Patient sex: M
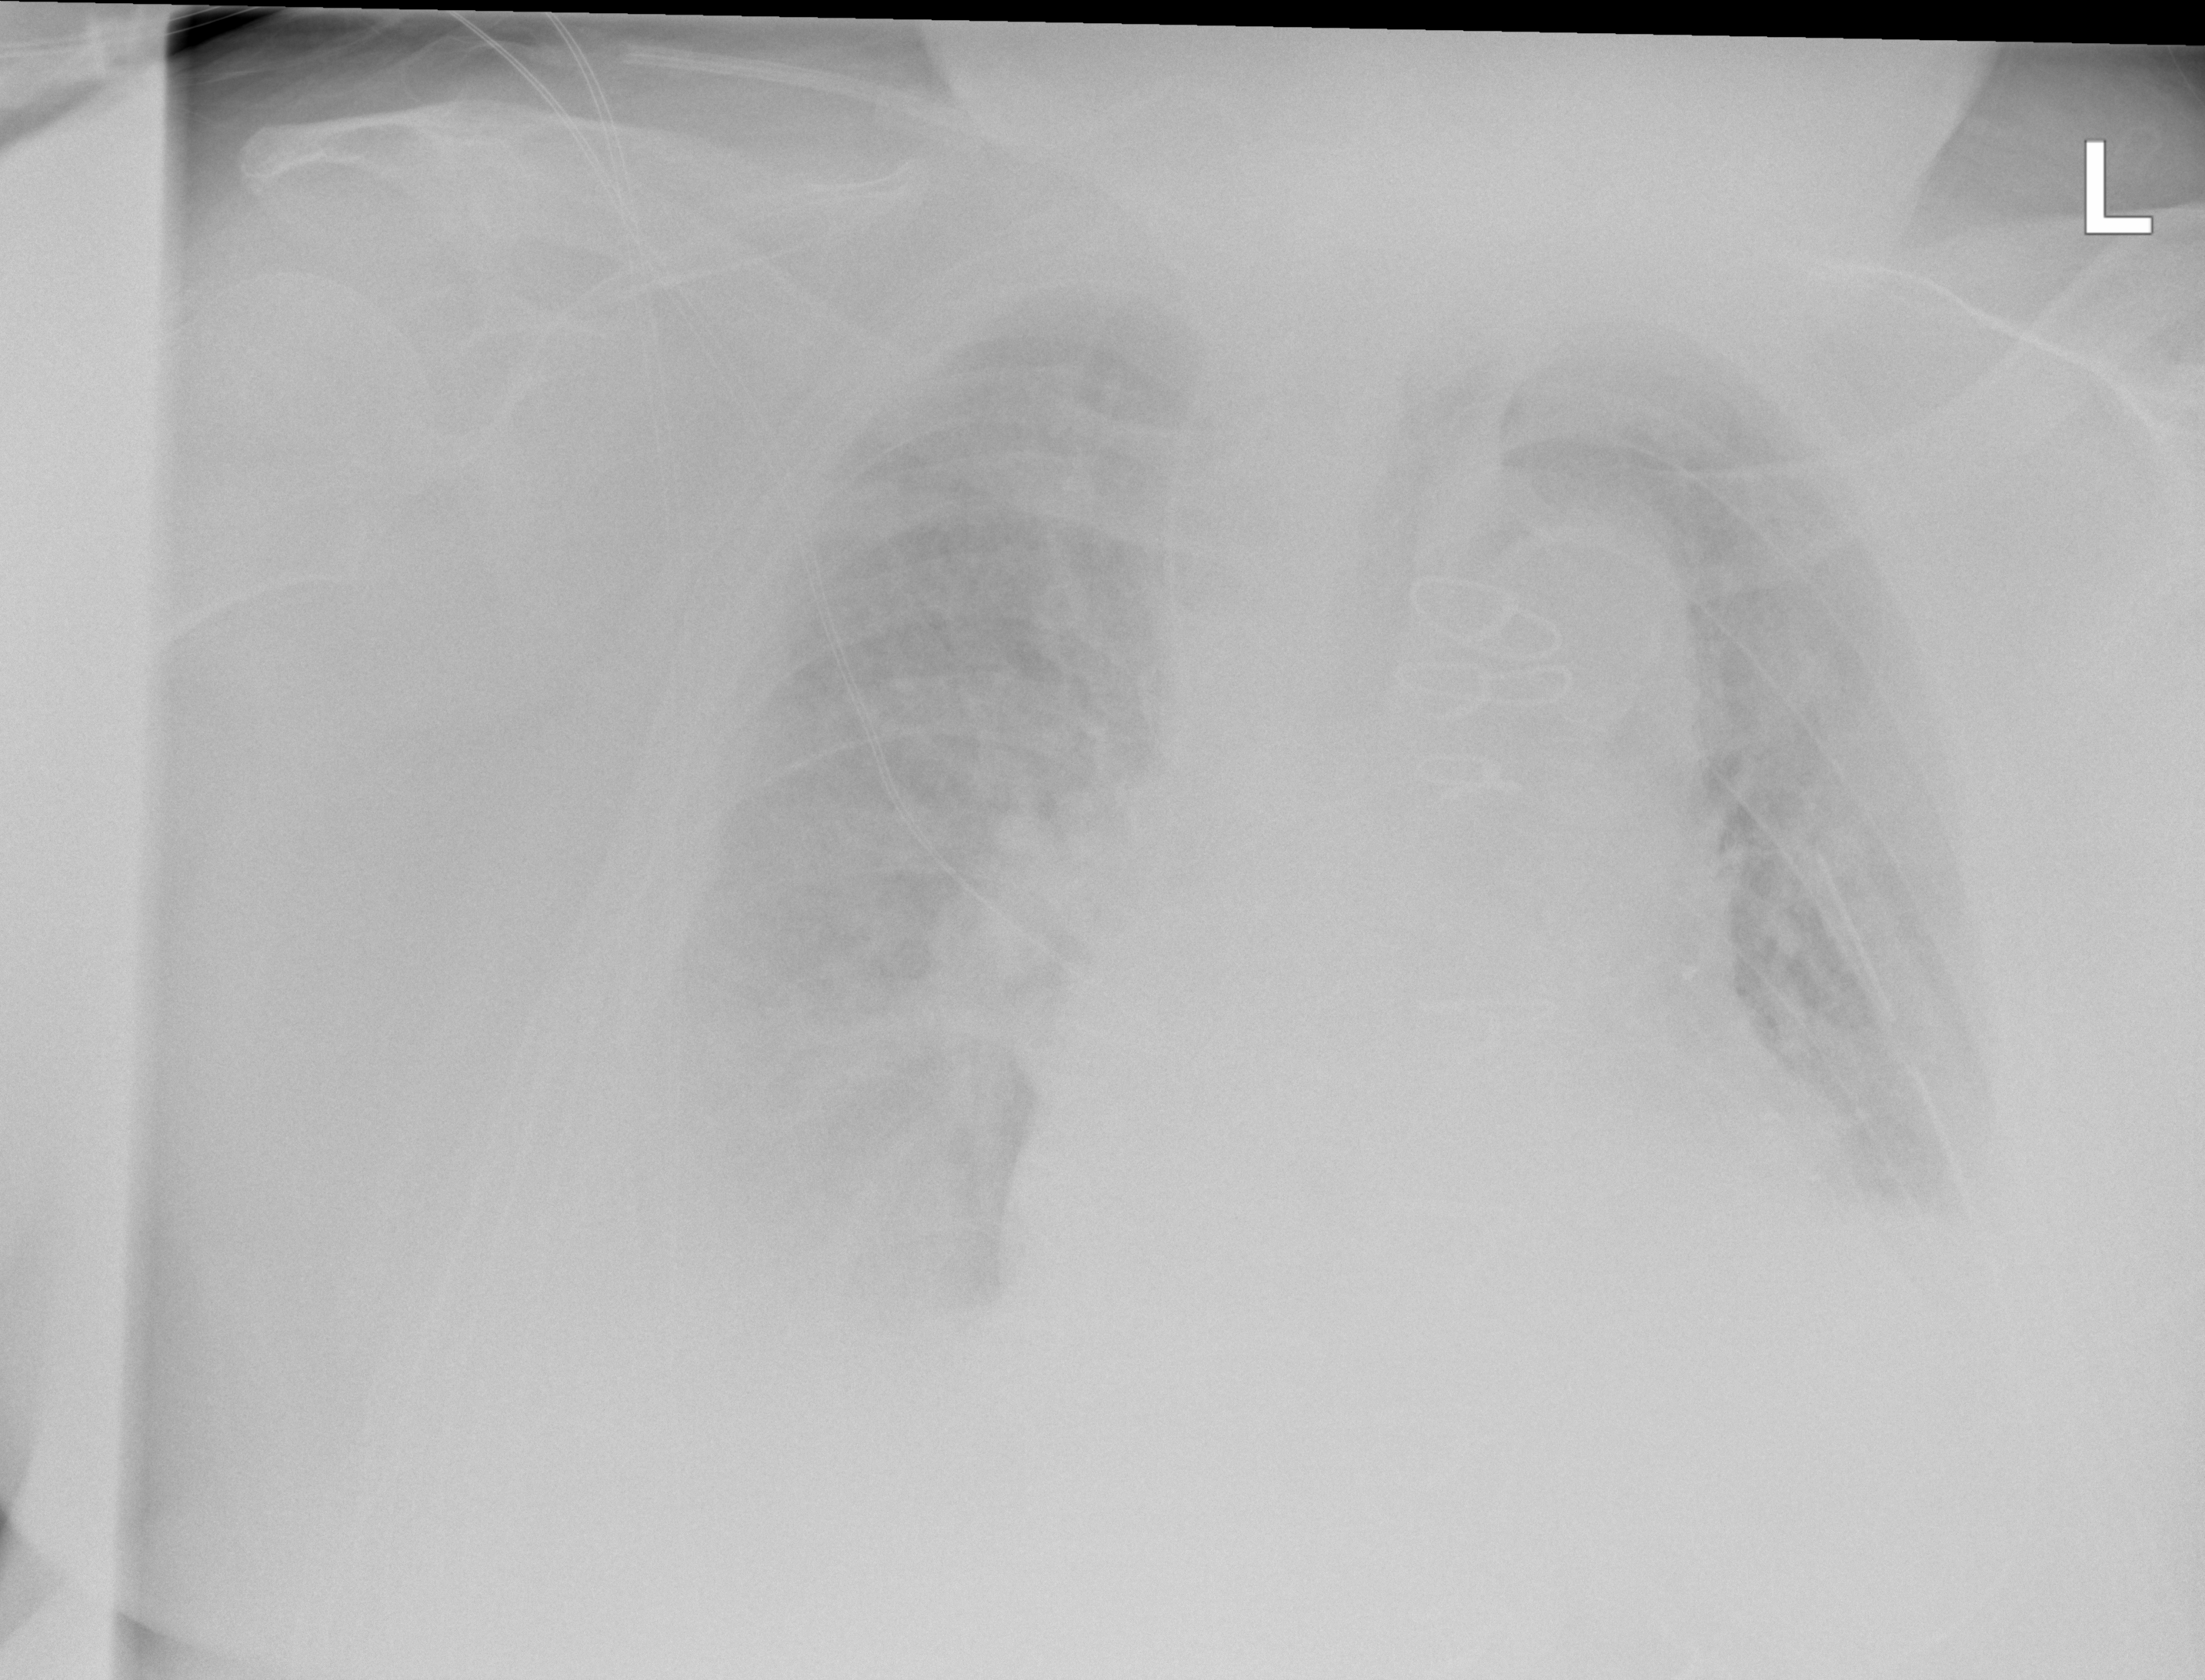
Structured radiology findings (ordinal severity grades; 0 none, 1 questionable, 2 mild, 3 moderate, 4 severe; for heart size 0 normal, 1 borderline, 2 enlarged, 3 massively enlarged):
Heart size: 2
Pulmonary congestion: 2
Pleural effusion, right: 3
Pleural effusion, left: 3
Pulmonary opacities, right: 1
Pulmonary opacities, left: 1
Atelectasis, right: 3
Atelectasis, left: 3